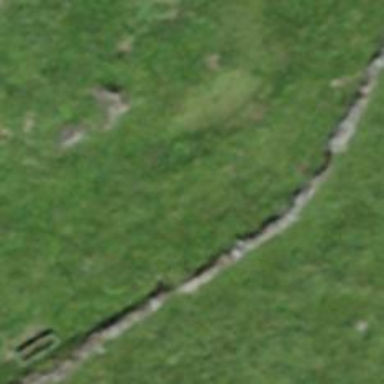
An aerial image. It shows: Wall made of dry stone.